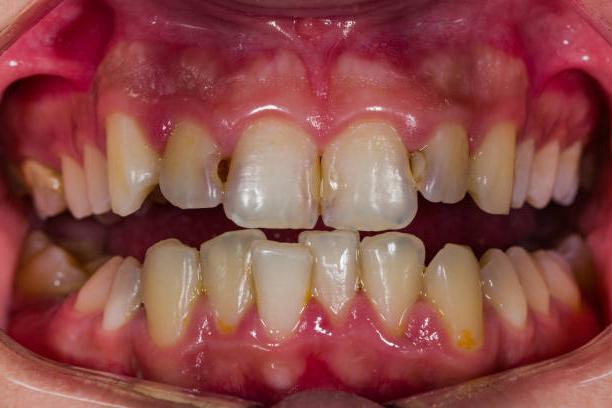
Condition: Gingivitis